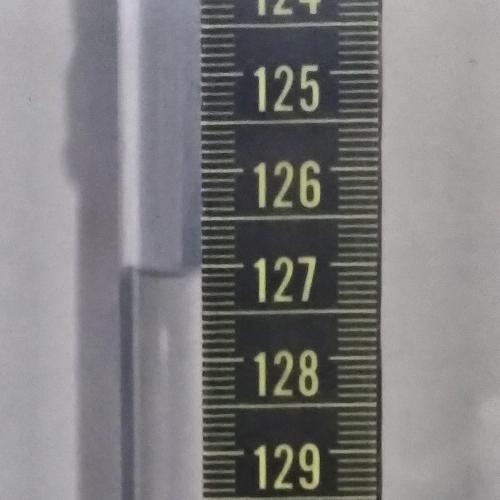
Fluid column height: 127.1 cm